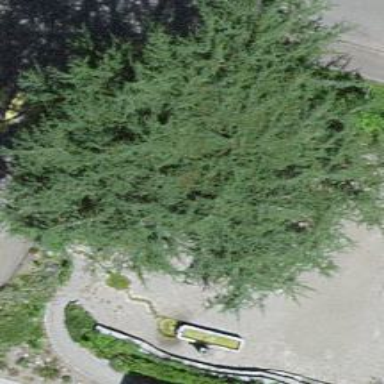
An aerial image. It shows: Needle-leaved tree in natural setting.